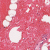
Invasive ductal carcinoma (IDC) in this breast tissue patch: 0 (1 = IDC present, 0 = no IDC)